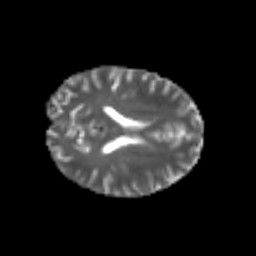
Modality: T2w
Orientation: axial
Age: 25
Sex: male
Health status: healthy